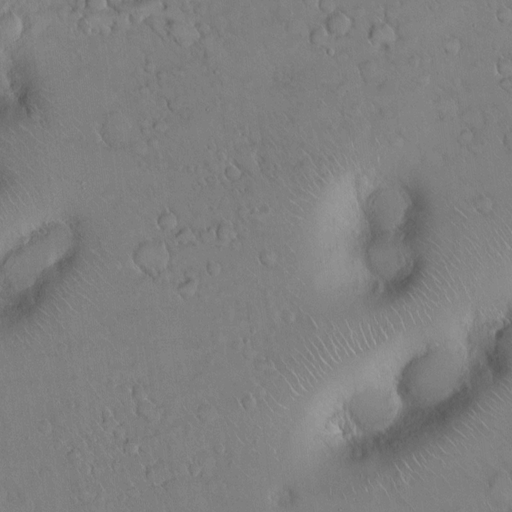
Objects detected: cone, cone, cone, cone, cone